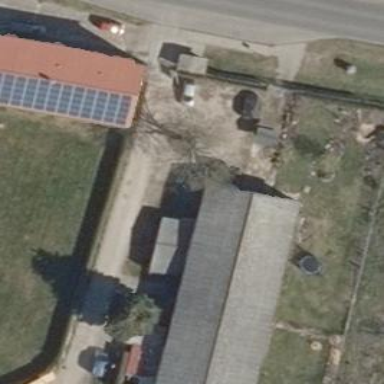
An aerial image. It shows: Part of building.